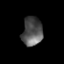
Tissue: prostate
Cell type: T cells
Senescence score: 0.7575
Nuclear area (px): 571
Mean DAPI intensity: 85.426